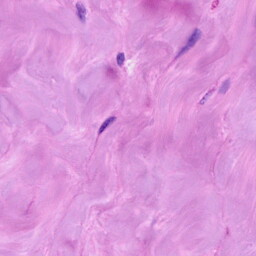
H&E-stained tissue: Breast